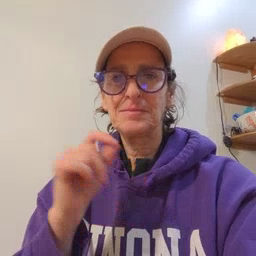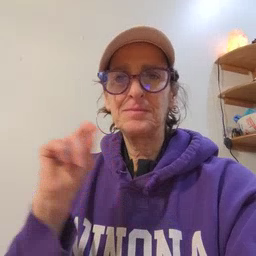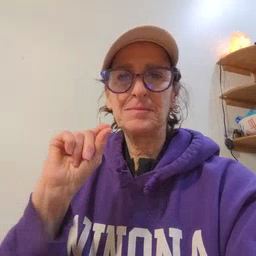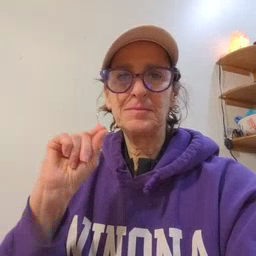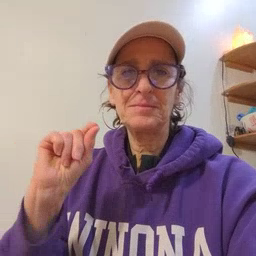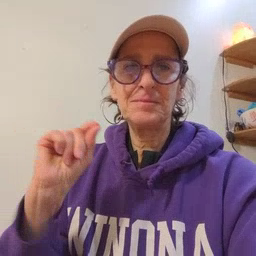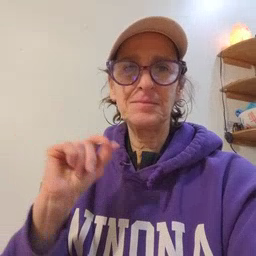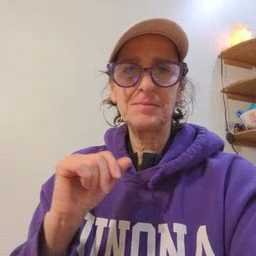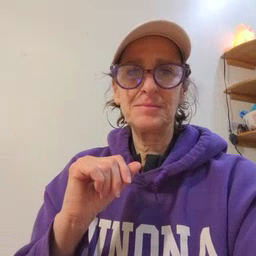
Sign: pencil